Field crop: maize
Growth stage: 1
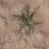
Species: salsola